Chest X-ray:
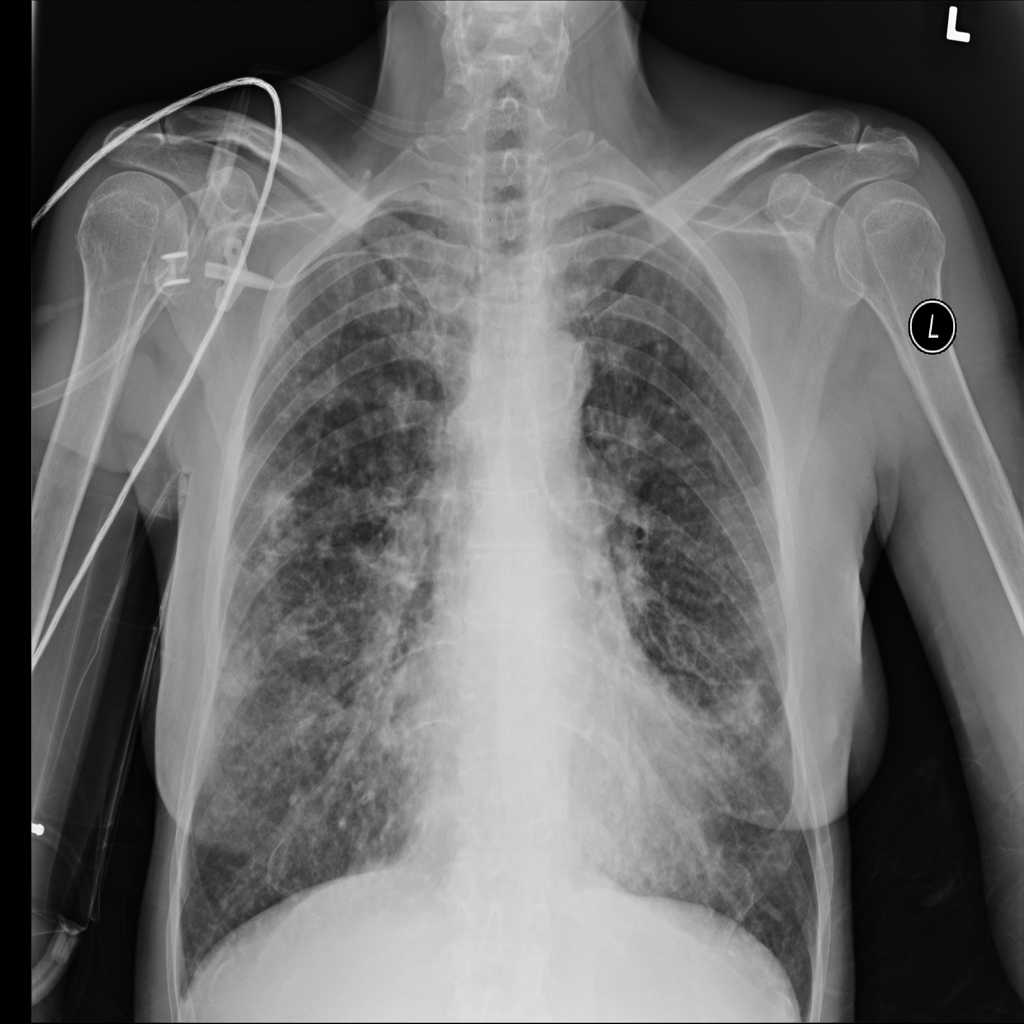
Findings: Consolidation
No abnormal finding: no